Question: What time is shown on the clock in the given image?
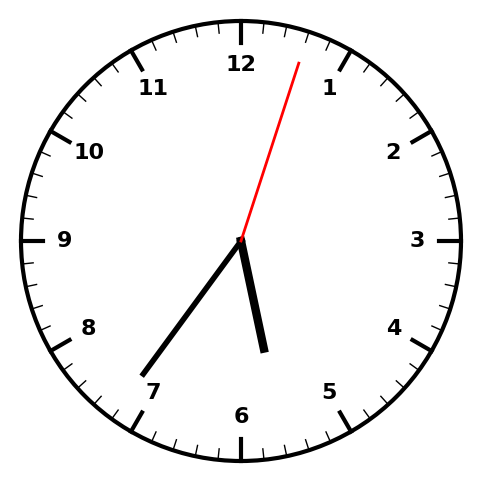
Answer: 05:36:03